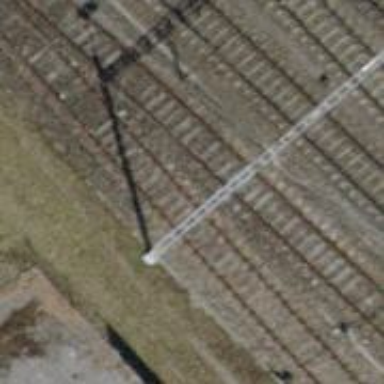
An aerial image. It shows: Rail yard with electrified rails and single track.